Field crop: maize
Growth stage: 2
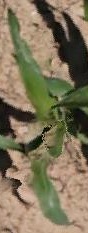
Species: maize